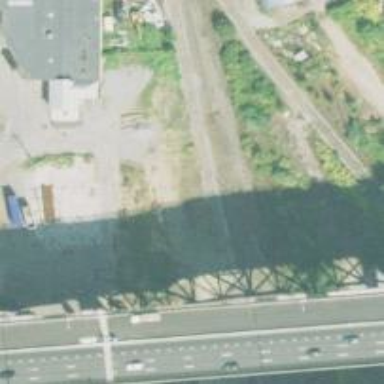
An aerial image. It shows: Railway yard in service.